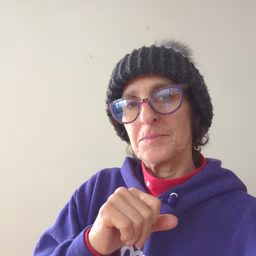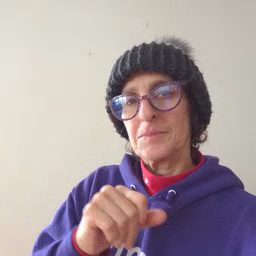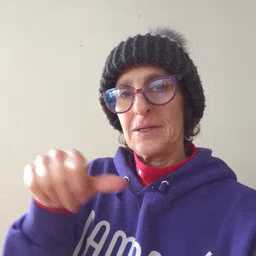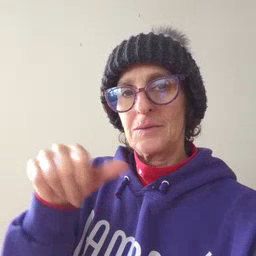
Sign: carrot